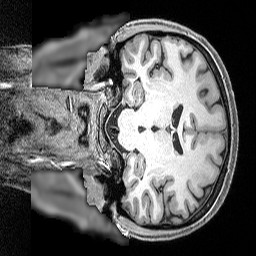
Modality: T1w
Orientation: coronal
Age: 30
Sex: female
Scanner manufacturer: siemens
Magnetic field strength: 3 T
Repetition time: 2.5 s
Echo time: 0.0029 s